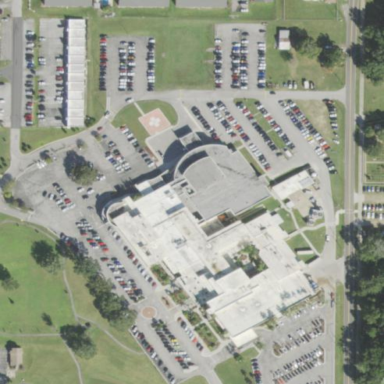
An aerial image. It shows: Hospital providing healthcare services.